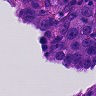
Metastatic tissue present: yes